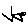
Label: star